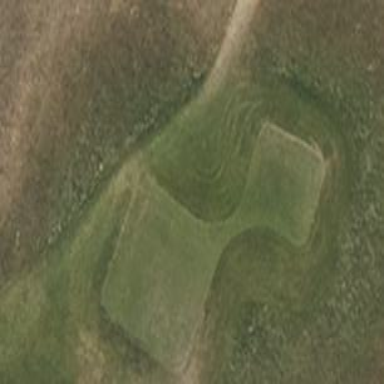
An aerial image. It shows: Golf tee.